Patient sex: M
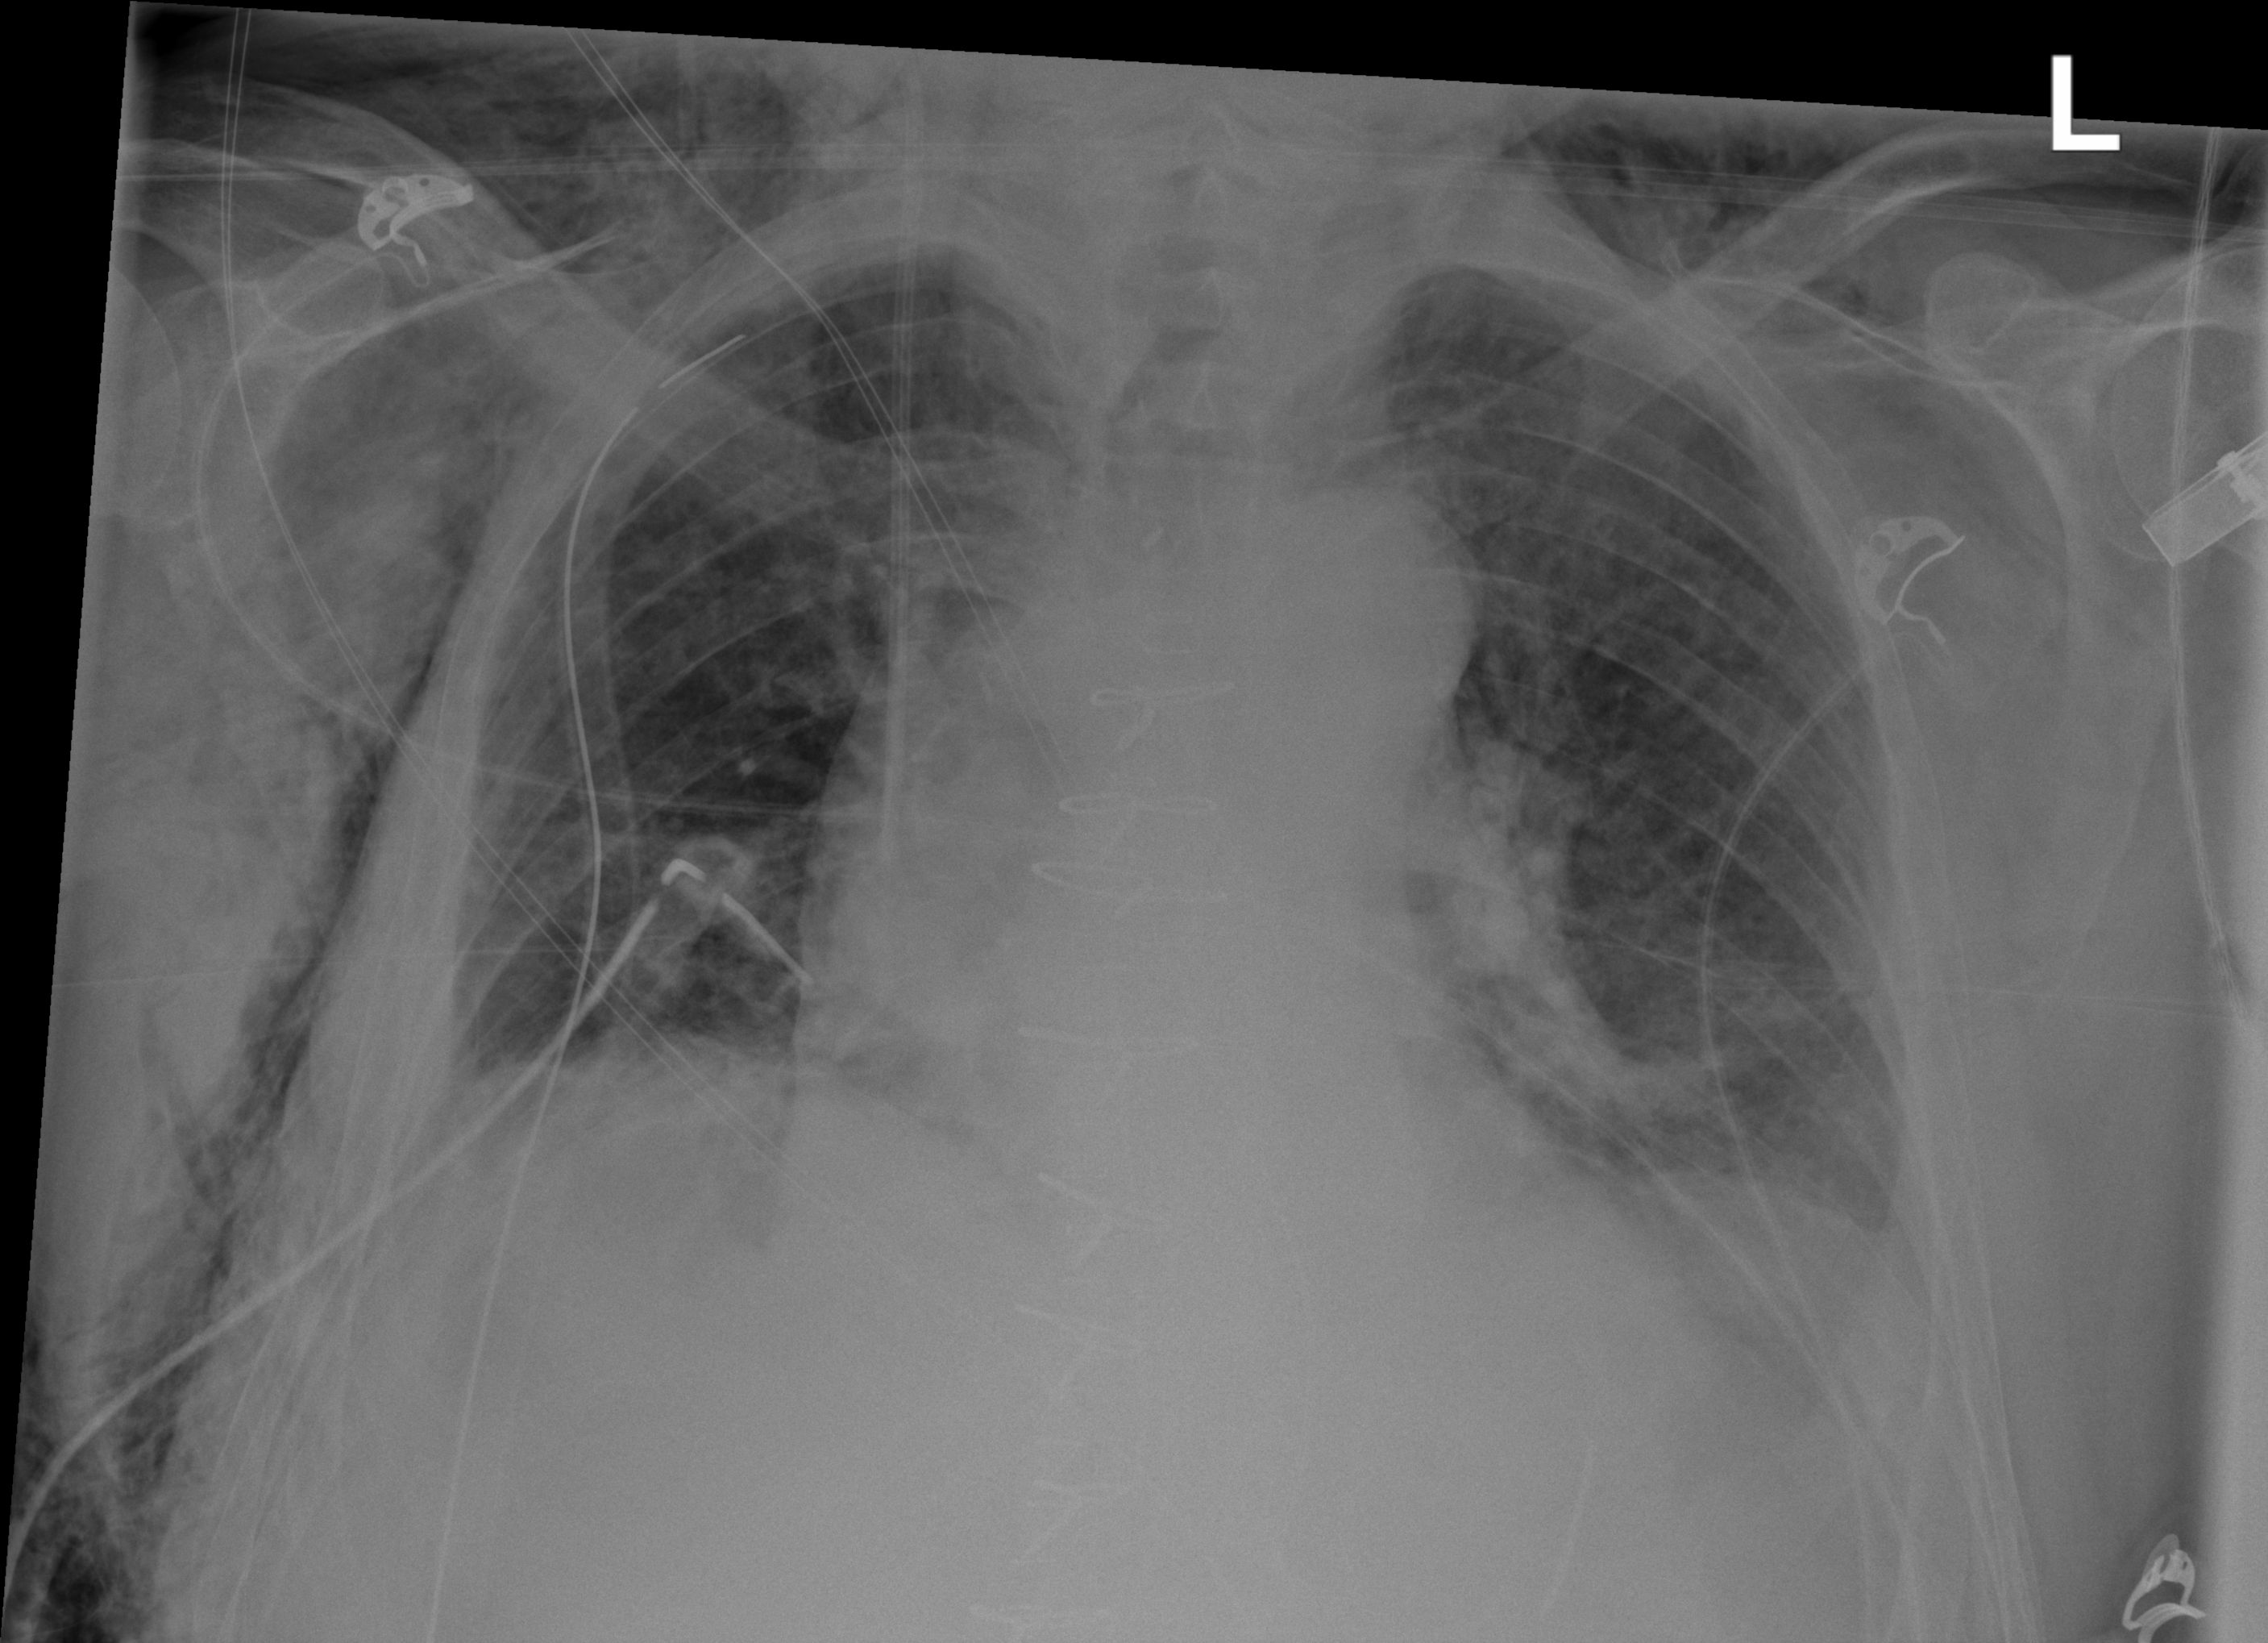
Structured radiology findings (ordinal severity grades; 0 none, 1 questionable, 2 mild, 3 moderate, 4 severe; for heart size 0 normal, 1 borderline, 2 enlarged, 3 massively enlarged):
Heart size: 1
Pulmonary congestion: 1
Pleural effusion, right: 1
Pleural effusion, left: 1
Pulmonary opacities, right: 0
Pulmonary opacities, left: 2
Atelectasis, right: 2
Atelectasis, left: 2